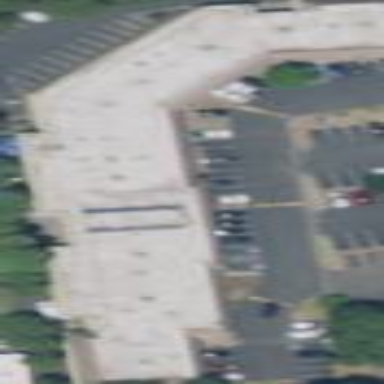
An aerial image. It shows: Retail building.